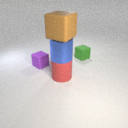
large red rubber cylinder to the left of small green rubber cube